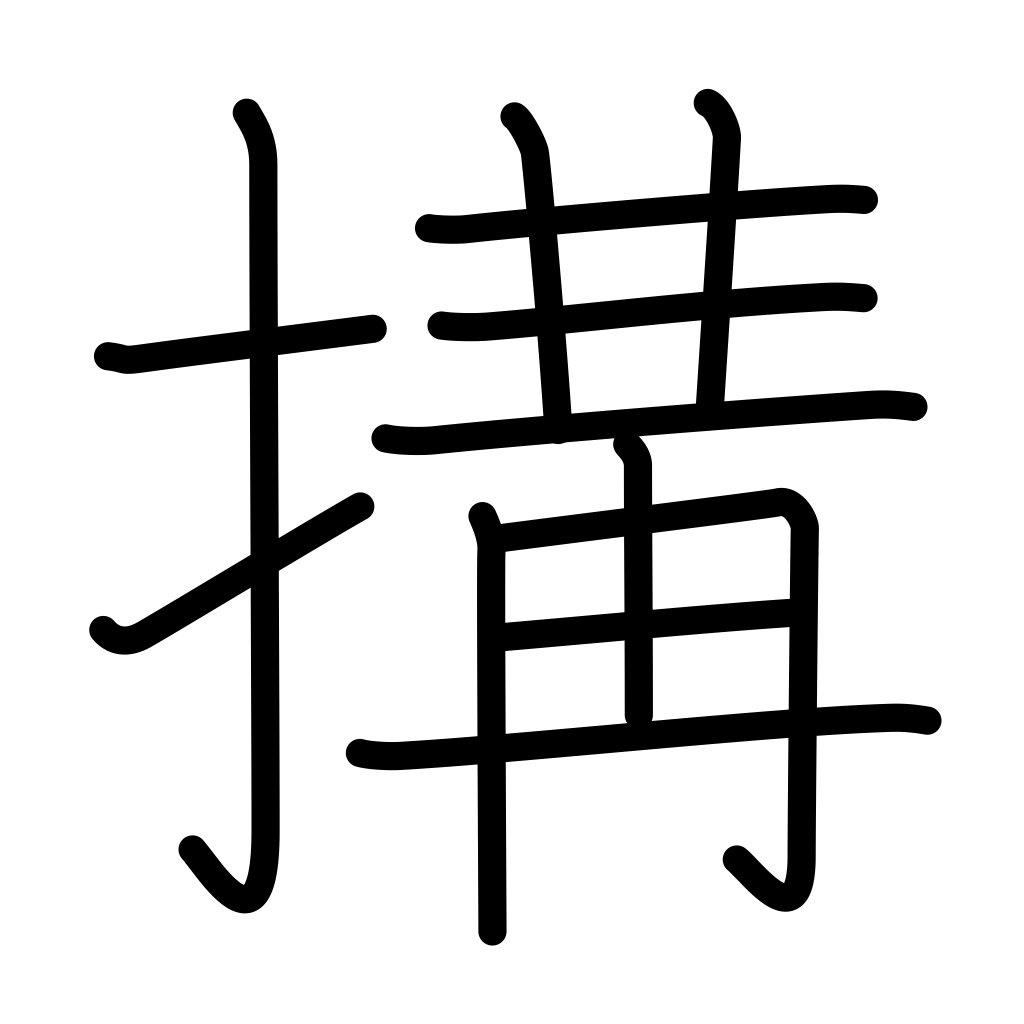
Meaning: pull, cause